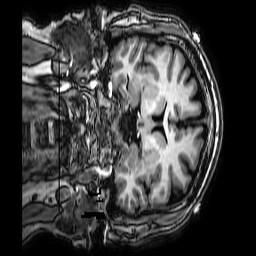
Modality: T1w
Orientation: coronal
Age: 46
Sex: male
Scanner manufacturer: philips
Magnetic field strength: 3 T
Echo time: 0.0038 s